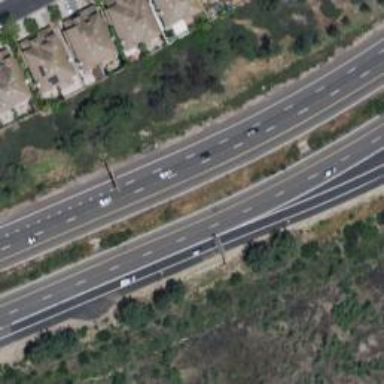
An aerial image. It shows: Motorway junction.